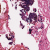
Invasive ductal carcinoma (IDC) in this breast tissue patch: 0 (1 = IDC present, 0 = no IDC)